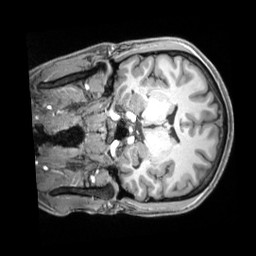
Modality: T1w
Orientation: coronal
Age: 26
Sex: male
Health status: ill
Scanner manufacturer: siemens
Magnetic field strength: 3 T
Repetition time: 2.2 s
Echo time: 0.00218 s